Brain MRI, t2w sequence, axial 2D slice.
Patient: age 43, sex F, weight 95 kg, height 1.95 m
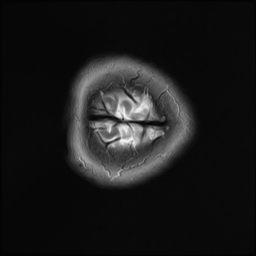